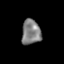
Tissue: skin
Cell type: Epithelial cells
Senescence score: 0.2538
Nuclear area (px): 468
Mean DAPI intensity: 127.682